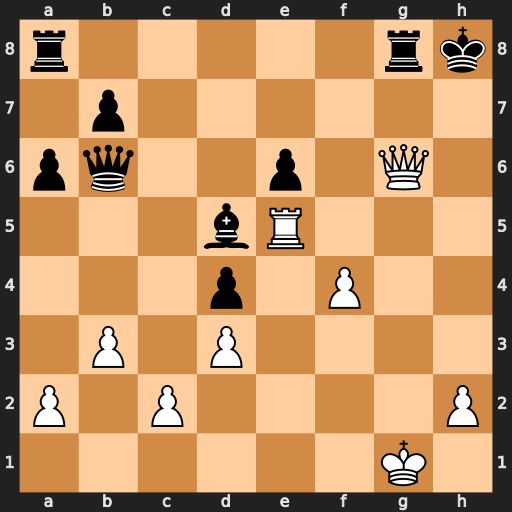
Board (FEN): r5rk/1p6/pq2p1Q1/3bR3/3p1P2/1P1P4/P1P4P/6K1
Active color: w
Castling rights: -
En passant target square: -
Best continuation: Rh5#